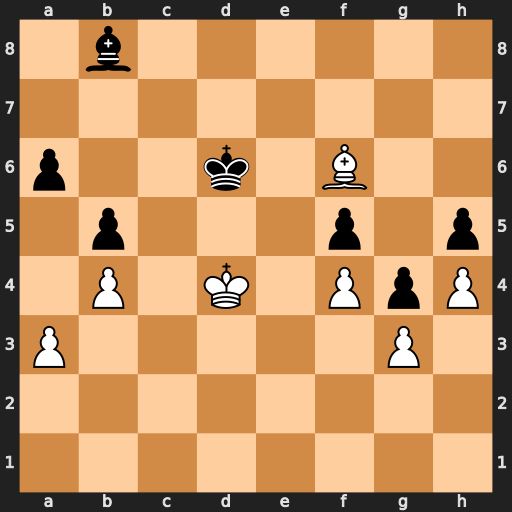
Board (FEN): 1b6/8/p2k1B2/1p3p1p/1P1K1PpP/P5P1/8/8
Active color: w
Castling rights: -
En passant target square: -
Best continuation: Be5+ Kd7 Bxb8